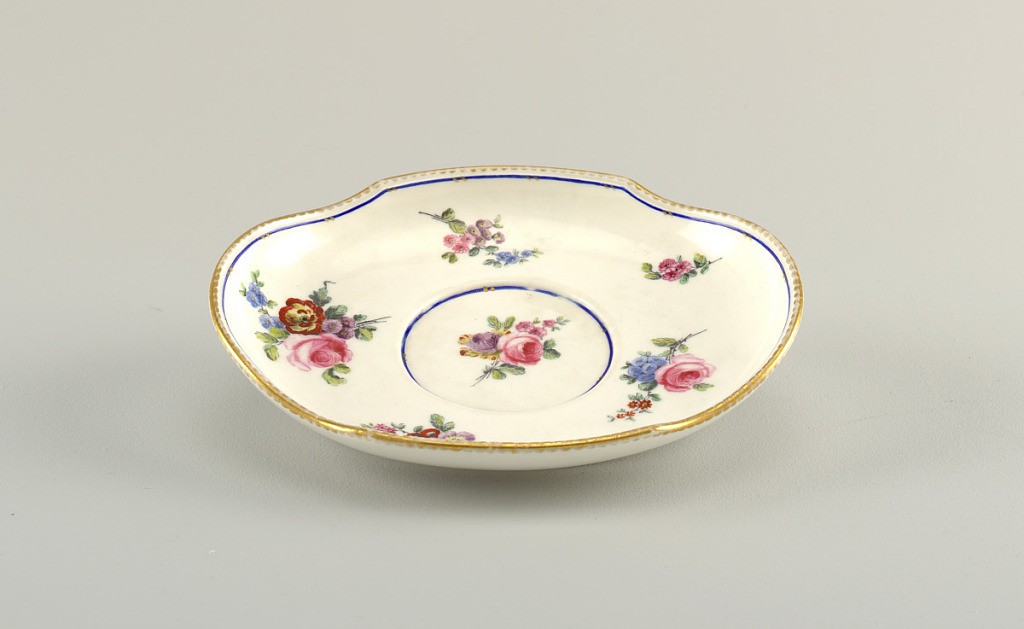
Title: Stand for an Écuelle
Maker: Sèvres Porcelain Manufactory, French, established 1756
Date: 1766
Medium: soft paste porcelain, vitreous enamel, gold
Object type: stand
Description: Oval form; upcurved rim with shaped edge; circular well; decoration of polychrome floral sprays, scalloped gilt band and blue band with gilt cross-strokes at rim; blue band around well.